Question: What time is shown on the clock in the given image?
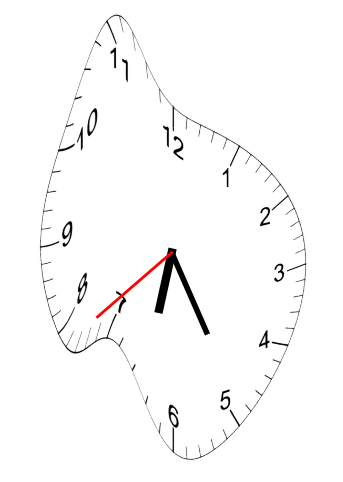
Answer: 06:24:38